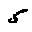
Label: 5